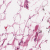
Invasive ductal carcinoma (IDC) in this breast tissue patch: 0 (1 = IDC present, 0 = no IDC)